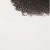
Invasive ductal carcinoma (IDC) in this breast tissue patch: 0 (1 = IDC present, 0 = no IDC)